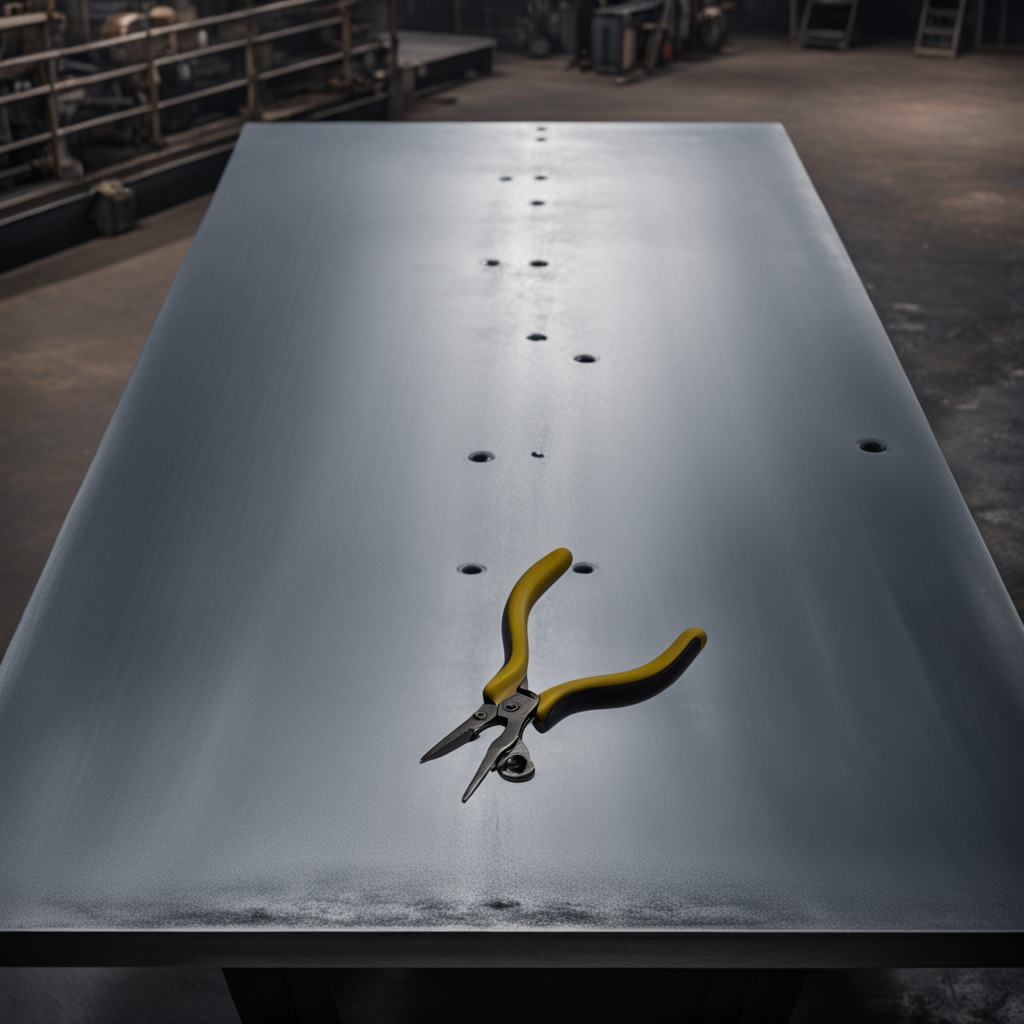
A plier is lying on a cold steel table in a mining workshop.